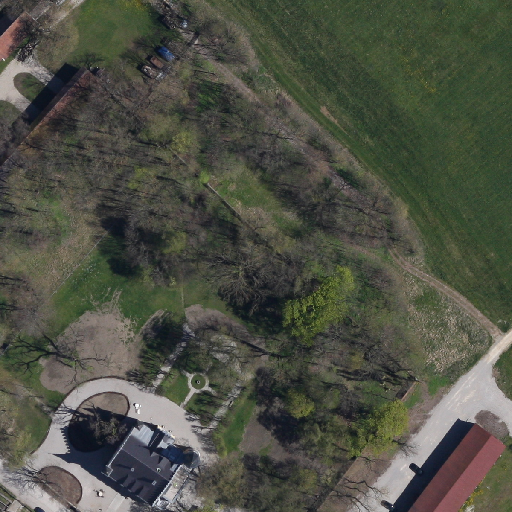
Referring expression: unpaved road